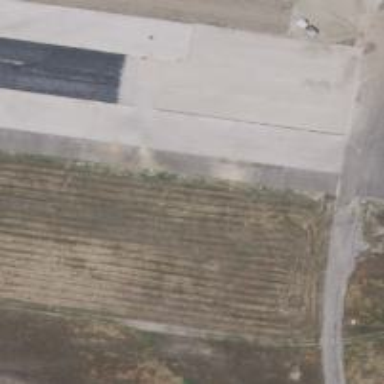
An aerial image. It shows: View of taxiway at the airport.